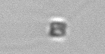
Label: Chaetoceros_tenuissimus